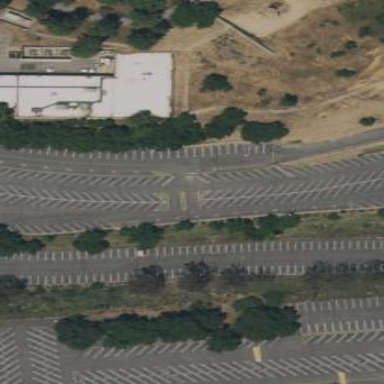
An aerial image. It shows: Parking area with surface.